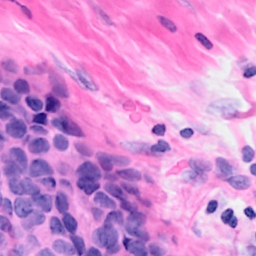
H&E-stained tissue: Breast